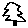
Label: tree